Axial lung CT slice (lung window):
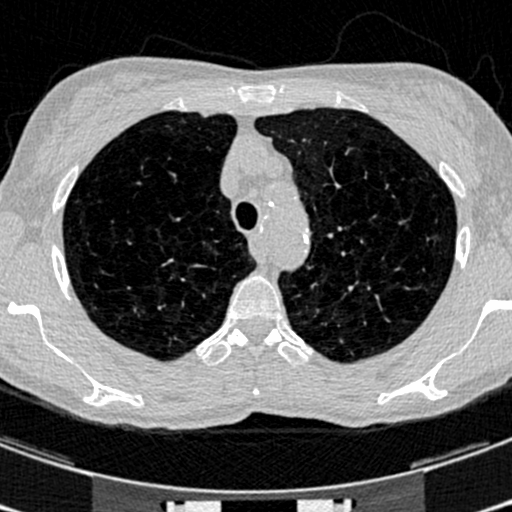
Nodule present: no